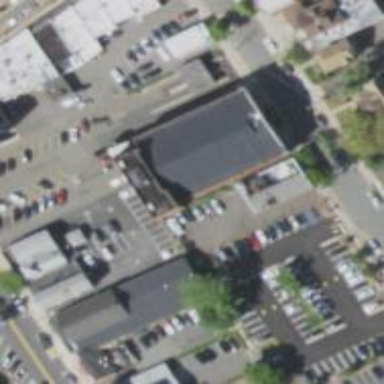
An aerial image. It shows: Cinema.